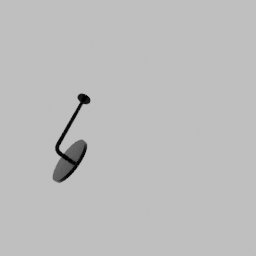
Label: appliances